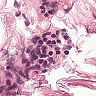
Metastatic tissue present: no